Question: While I was smashing my keyboard, it put a character that I haven't seen before. It's really weird, because when I search it, or put it on a text area, the texture just disappears. When I search it, it appears again, but Google just thinks it's a question mark (?).
Here's a photo of the character before being a question mark:

Also, when I put the character in the upper part of Chrome (where the url is), it appears. That's how I got the screenshot...
Here's the character if you want to copy it:
'''
&#127;
'''
Or <URL> into Notepad.
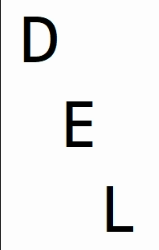
Answer: As 0x5453 notes, this is DELETE (U+007F). On Windows you would get this if you held down the key and pressed , , on the numeric keypad. See <URL> on Wikipedia.